Question: Purpose: Countdown between markers (Med between first and second, between second and third...).
Everything works between the first markers, but when I add a loop it either hangs and crashes, or the counting stays relative to the first two points, going into negative numbers.
How to properly make a loop in After Effects Expressions?
'''
for (k = 1; k < thisLayer.marker.numKeys;) { //numKeys total number of markers
key1 = thisLayer.marker.key(k).time;
key2 = thisLayer.marker.key(k + 1).time;
back_countdown_time = (key2 - key1) - (time - key1); // remaining time between two markers
if (back_countdown_time < 0) k++; //check to switch to the next marker segment
}
'''
Visualizing an example

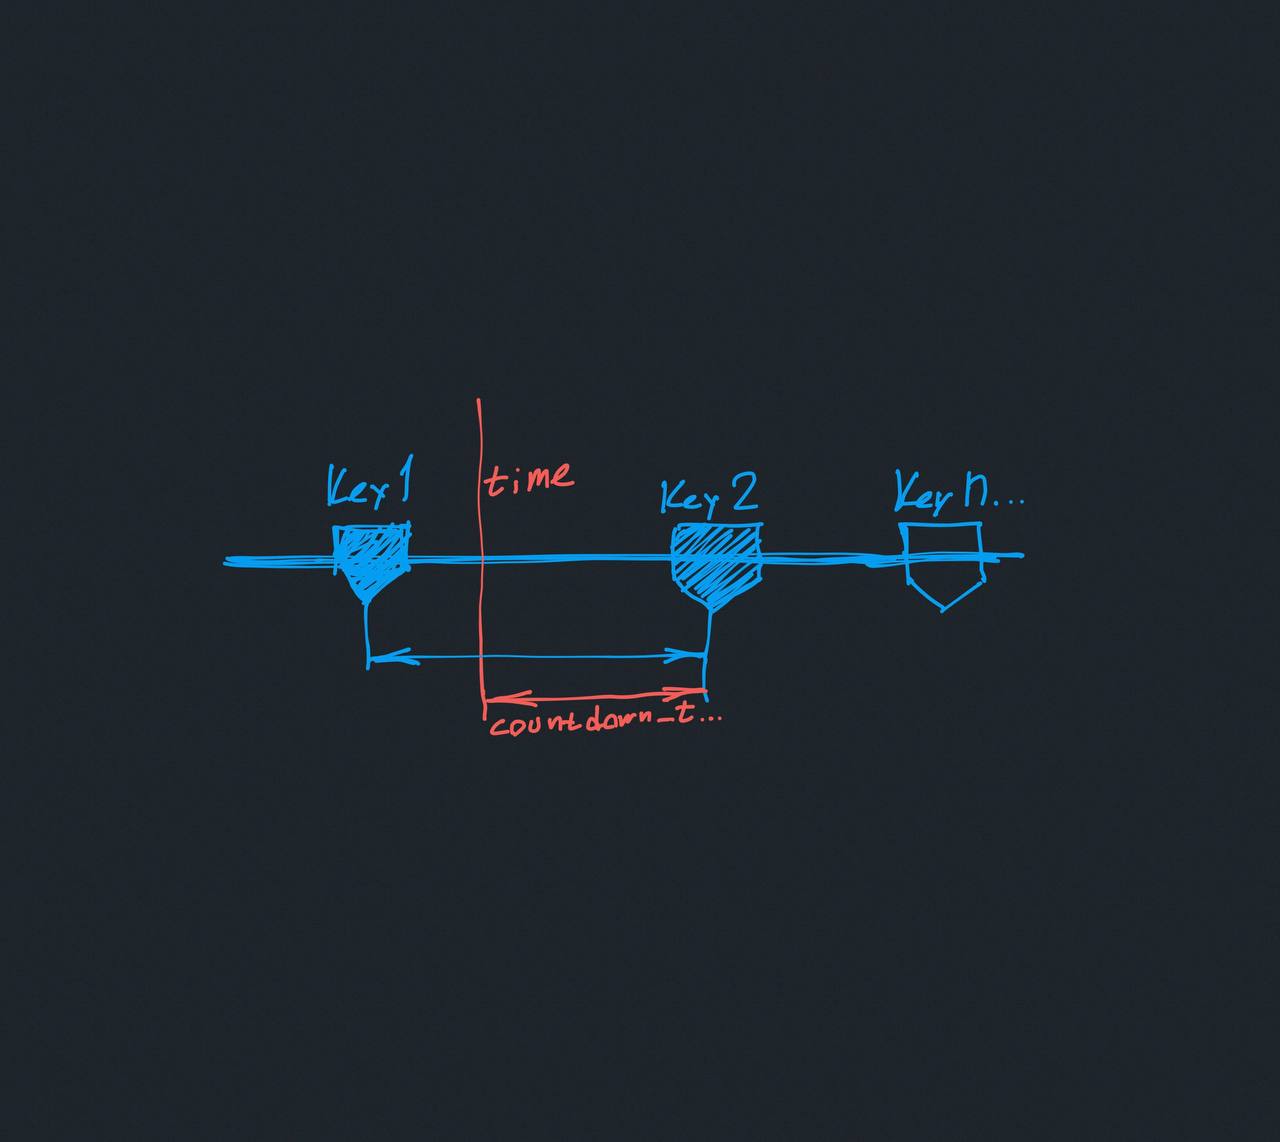
Answer: The problem was the presence of the cycle itself. After reading the documentation, I found a way to solve the problem with "nearestKey(time)"
'''
n_key = thisLayer.marker.nearestKey(time);
if (time >= n_key.time) i = n_key.index;
else i = n_key.index - 1
key1 = thisLayer.marker.key(i).time;
key2 = thisLayer.marker.key(i + 1).time;
back_countdown_time = Math.ceil((key2 - key1) - (time - key1));
'''